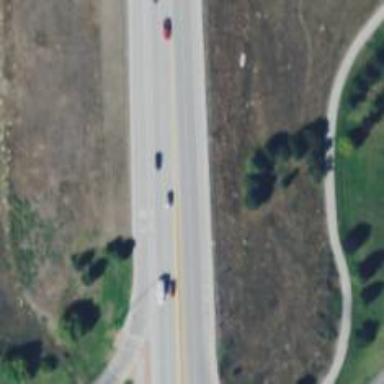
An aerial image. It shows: Asphalt road classified as trunk highway.